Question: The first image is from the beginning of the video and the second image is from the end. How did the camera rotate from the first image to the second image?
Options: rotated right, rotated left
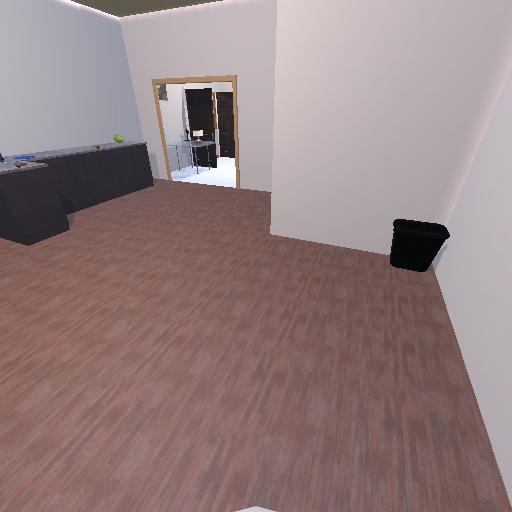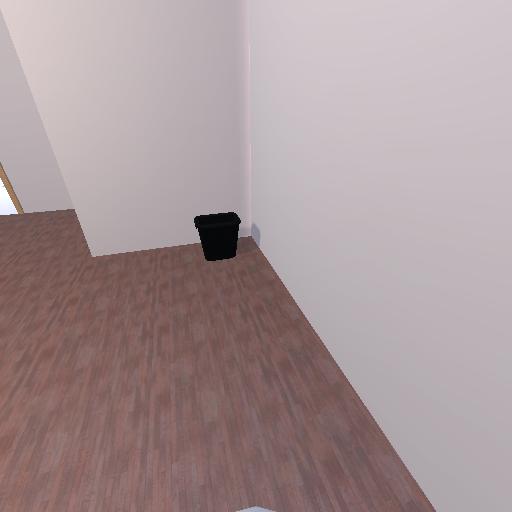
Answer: rotated right